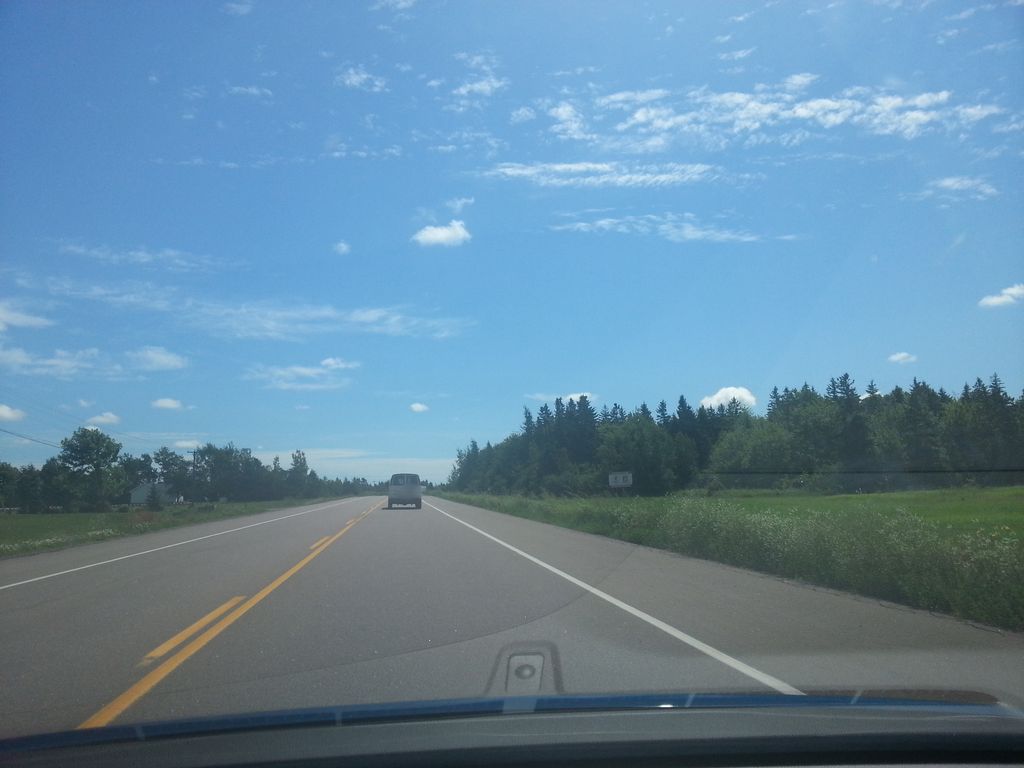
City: charlottetown